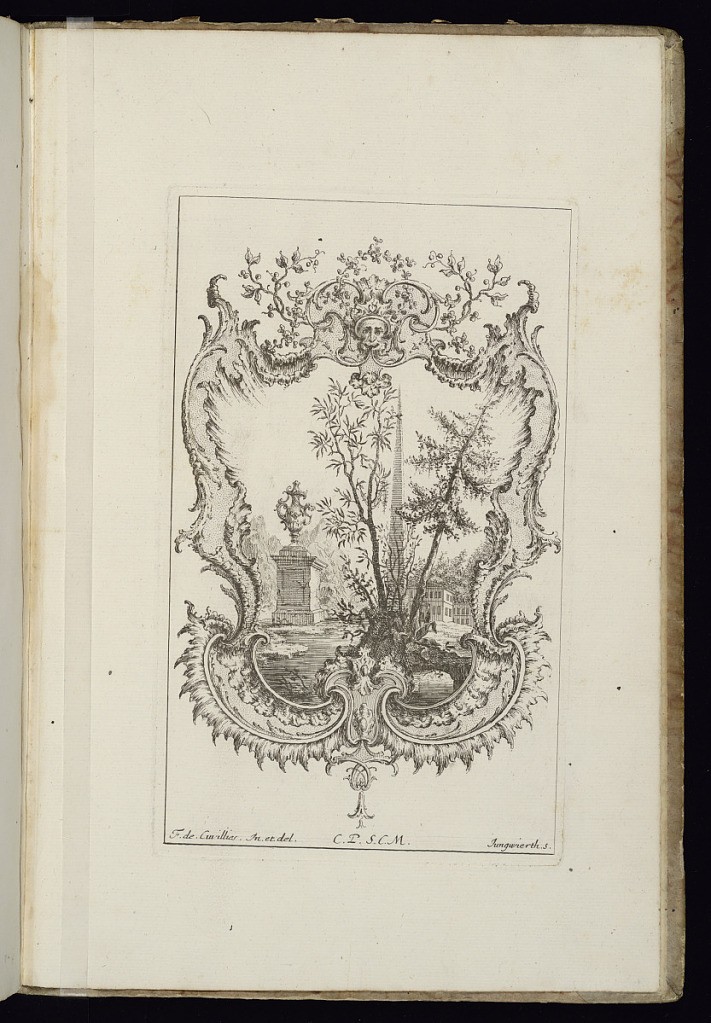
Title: Cartouche with Garden Scene
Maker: François de Cuvilliés the Elder, Belgian, 1695 - 1768
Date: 1738
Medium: Engraving on paper
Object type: Bound print
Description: Design for upright symmetrical cartouche, with a mask at upper center. Within the frame, a garden landscape scene. A vase or urn upon a pediment at left, an obelisk behind two trees at center, and a building at right.